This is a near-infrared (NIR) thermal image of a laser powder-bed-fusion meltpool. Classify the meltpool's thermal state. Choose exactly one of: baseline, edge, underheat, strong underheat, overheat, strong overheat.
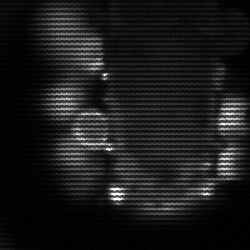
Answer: strong underheat